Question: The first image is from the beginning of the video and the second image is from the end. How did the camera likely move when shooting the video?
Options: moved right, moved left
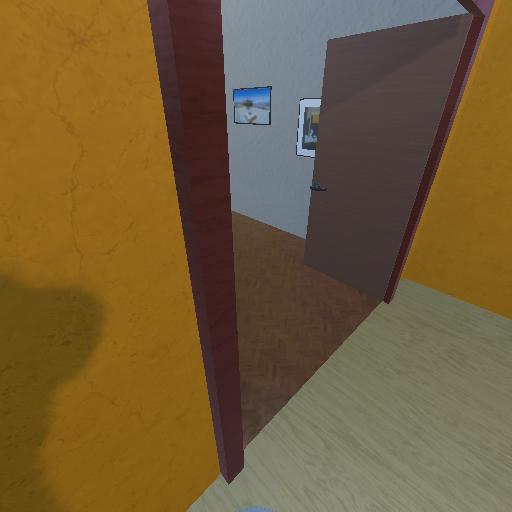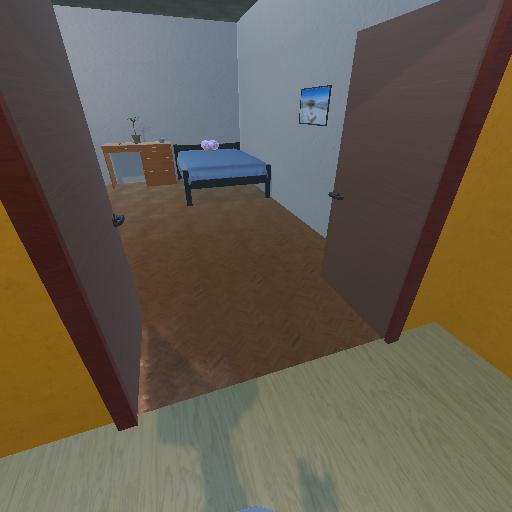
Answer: moved right